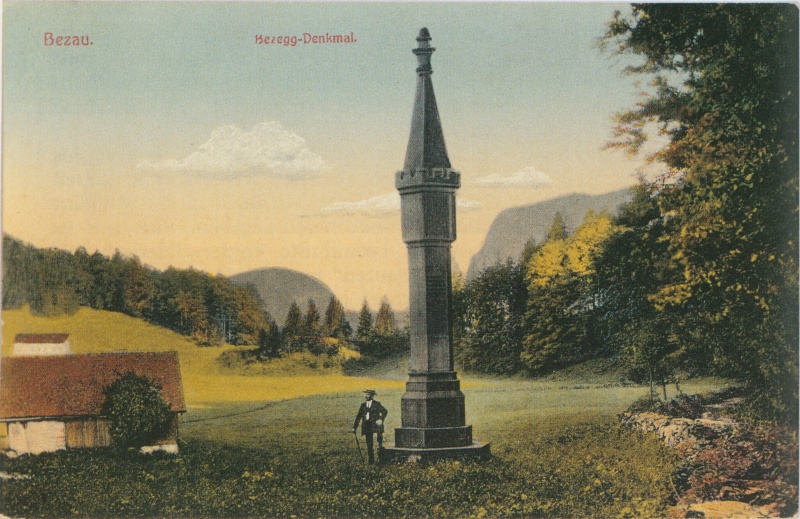
Institution: Bregenzerwaldheft
Schlagwörter: baum, berg, blau, felsen, himmel, mann, wolken, bäume, gelb, grün, landschaft, grau, holz, hut, licht, säule, weiss, zeichen, zeichnung, dach, gras, haus, weg, wiese, wolke, anzug, bart, hose, jacke, wand, architektur, mensch, stein, herr, feld, felder, horizont, hügel, morgen, natur, weite, gebüsch, hütte, kirche, sonne, pose, tal, wald, schuppen, stock, turm, statue, sommer, man, gehstock, berge, gebirge, sonnenuntergang, wetter, frack, spitz, monumental, frühling, zinnen, stolz, scheune, spaziergang, wandern, pfahl, denkmal, koloriert, posieren, sonnig, tracht, karte, fernblick, baüme, postkarte, erinnerung, weise, monument, artigo, aufbau, marterl, coloriert, amnn, bäumen, mannn, wieso, festgewand, asdasd, ausblcik, menscg, 14, turm+, bertg, sapziergang, bezau, bezegg, bezau., herzog-denkmal, überlegung, auch heute noch wunderschön, beregg-denkmal, marterlwanderer, wald sonnenuntergang, selfie-spot, bezu, tagstück